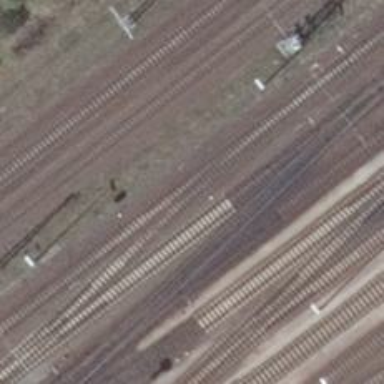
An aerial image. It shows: Rail yard with electrified contact lines for the trains.